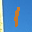
Label: 1